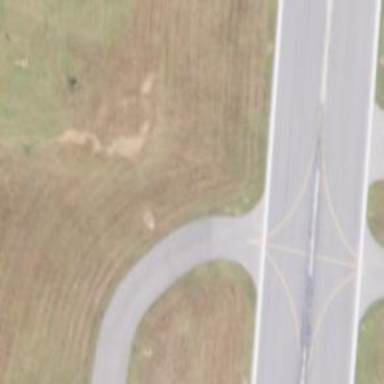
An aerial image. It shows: View of taxiway at the airport.